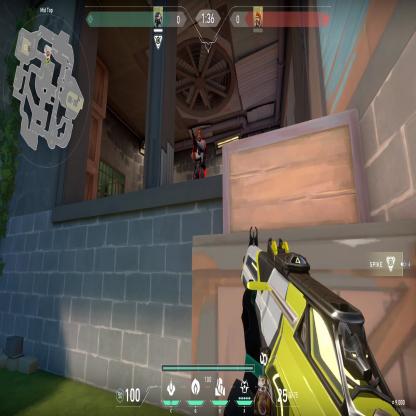
Label: enemy